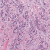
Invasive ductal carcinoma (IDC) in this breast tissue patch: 1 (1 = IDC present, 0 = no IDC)